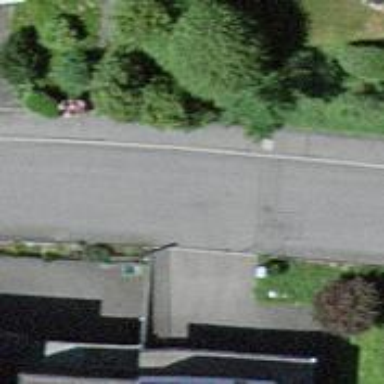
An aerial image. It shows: Footway along the road.